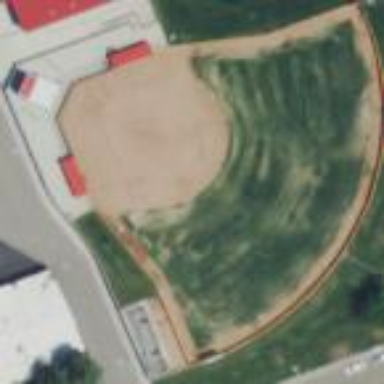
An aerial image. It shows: Softball pitch for leisure and sport activities.